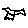
Label: bird